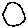
Label: circle